Question: I have had some troubles with a specific font i am using. It's made for Schools so A and A is not the same height. I think it causes troubles for my UIButtons. I've tried to work around it but can't seem to get it right. This is what I've tried last:
'''
[self setValue:[UIFont fontWithName:@"fontname" size:220] forKeyPath:@"button1.font"];
[self setValue:[UIFont fontWithName:@"fontname" size:220] forKeyPath:@"button2.font"];
[self setValue:[UIFont fontWithName:@"fontname" size:220] forKeyPath:@"button3.font"];
[button1 setTitle:@"A" forState:UIControlStateNormal];
[button2 setTitle:@"A" forState:UIControlStateNormal];
[button3 setTitle:@"A" forState:UIControlStateNormal];
[button2 setBackgroundColor:[UIColor blackColor]];
[button2 setFrame:CGRectMake(button2.frame.origin.x, button2.frame.origin.y, button2.frame.size.width, button2.frame.size.height+100)];
[button2.titleLabel setFrame:CGRectMake(button2.frame.origin.x, button2.frame.origin.y, button2.frame.size.width, button2.frame.size.height)];
button2.contentVerticalAlignment = UIControlContentVerticalAlignmentBottom;
'''
This is the result:

The A is not displayed properly as you can see. How can I fix this?
Thanks!
Best regards,
Joakim
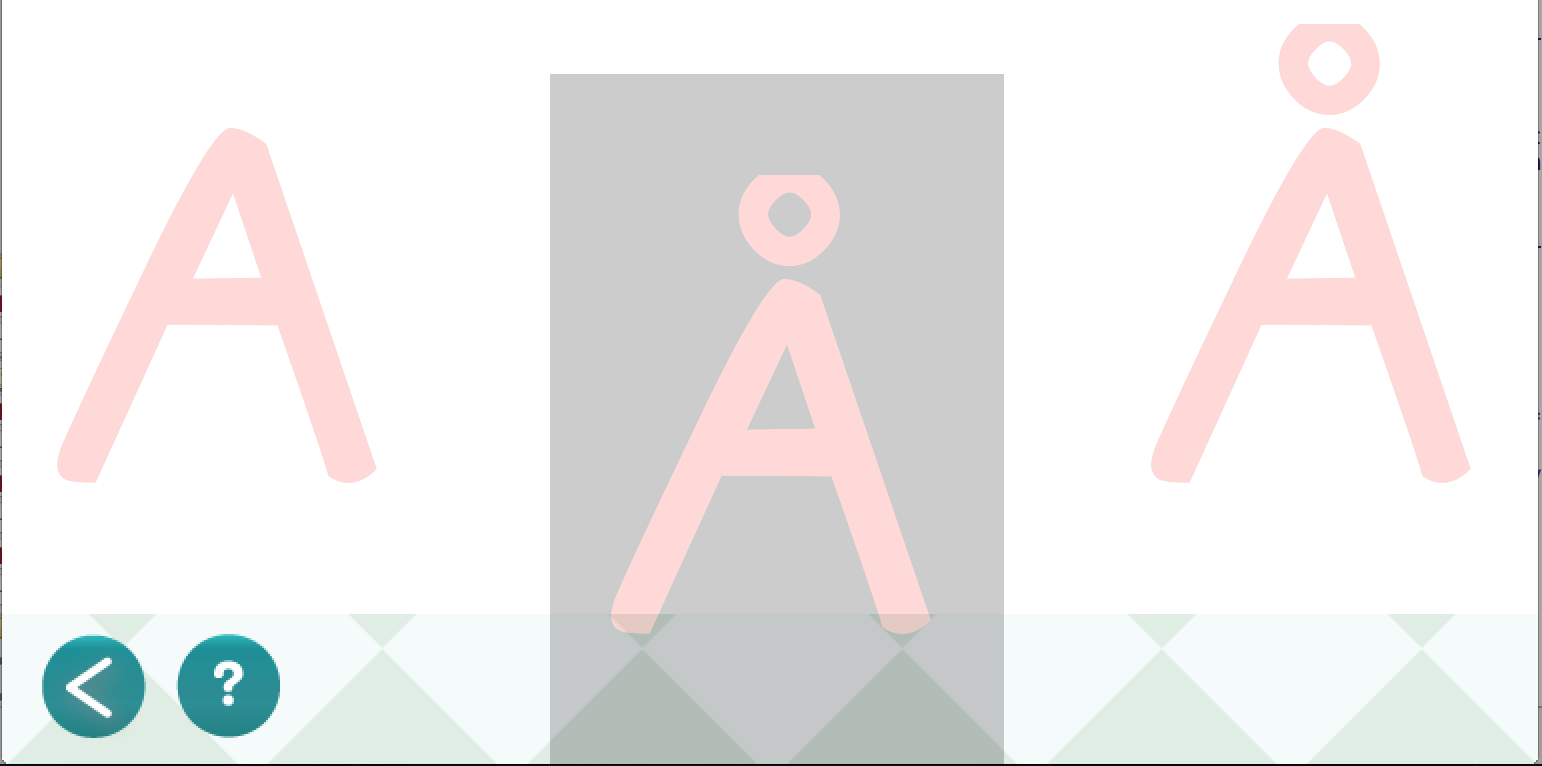
Answer: Im posting another answer to this problem myself.
After i had other issues with the font I decided to edit the font in a Font editor, i used glyph.
When i exported the font after some edits to other characters, the A started to work in my app.
So please try to regenerate your fonts using a font editor before you make custom optimization in the code.